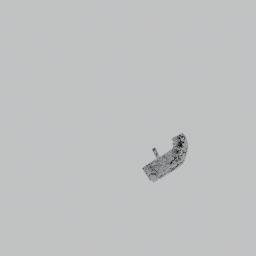
Label: mechanical